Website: crate-barrel
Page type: account-selection
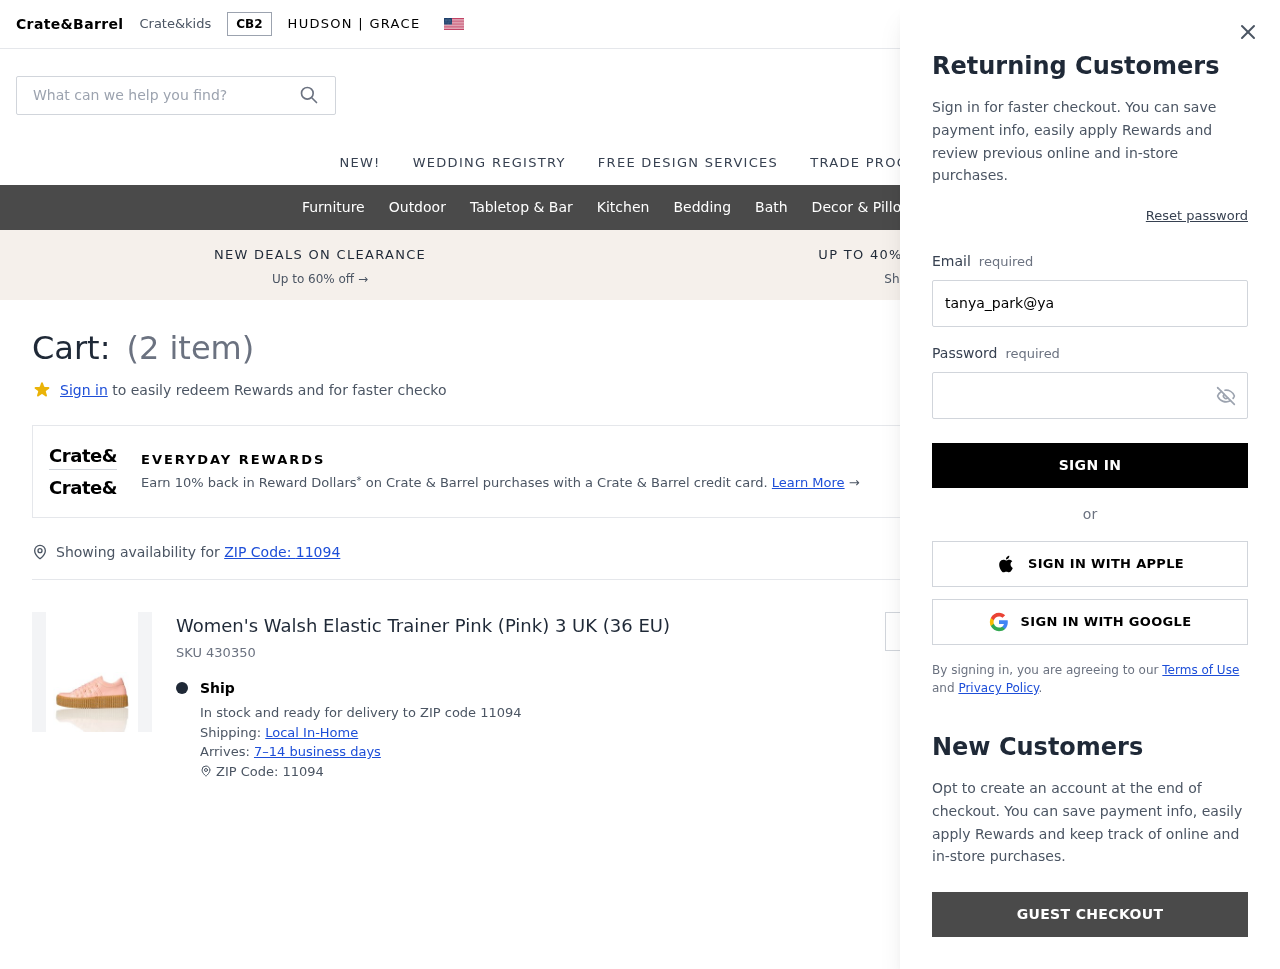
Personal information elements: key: PII_EMAIL
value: tanya_park@yahoo.com
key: PII_POSTCODE
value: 11094
Product elements: key: PRODUCT1_NAME
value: Women's Walsh Elastic Trainer Pink (Pink) 3 UK (36 EU)
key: PRODUCT1_QUANTITY
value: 2
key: PRODUCT1_SKU
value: SKU 430350
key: PRODUCT1_ORIGINAL_PRICE
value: $83.11
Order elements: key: ORDER_NUM_ITEMS
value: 2
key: ORDER_SUBTOTAL
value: $132.98
Search elements: key: HEADER_SEARCH
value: What can we help you find?